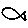
Label: fish